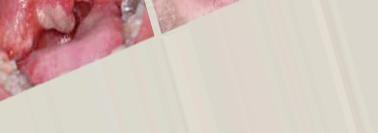
Condition: Mouth Ulcer